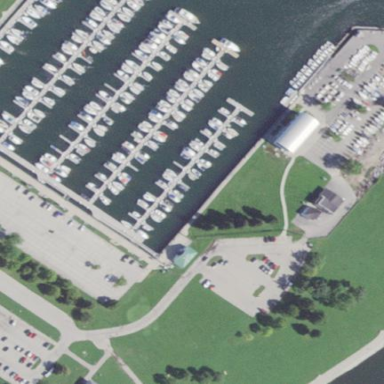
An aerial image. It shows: Man-made pier.